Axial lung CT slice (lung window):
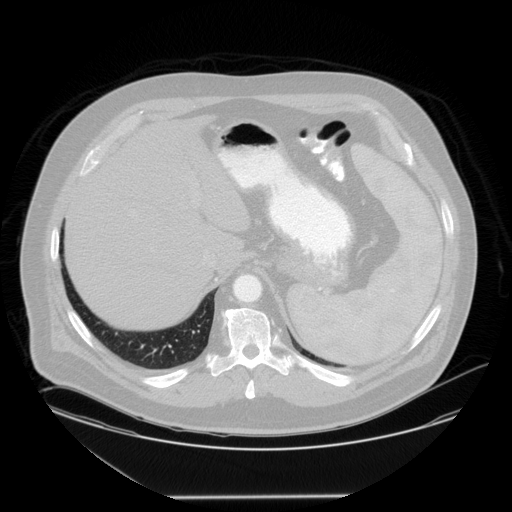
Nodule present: no